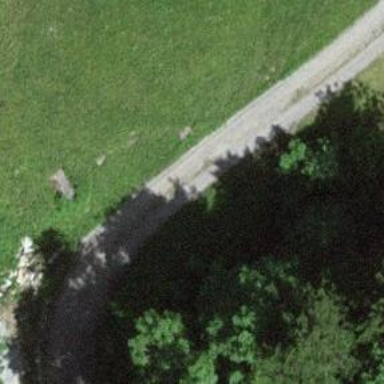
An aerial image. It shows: Unclassified road with fine gravel surface.